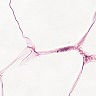
Metastatic tissue present: no